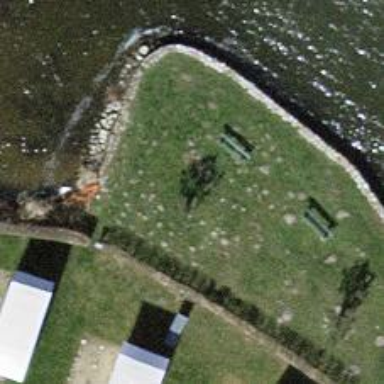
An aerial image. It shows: Brown bench in the vicinity.